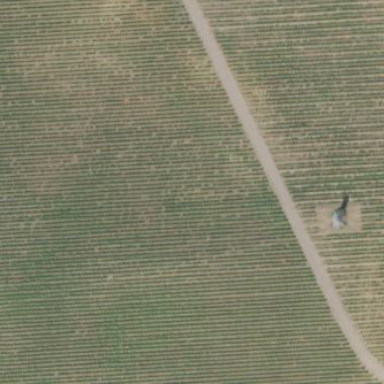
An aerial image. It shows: Vineyard growing grapes.